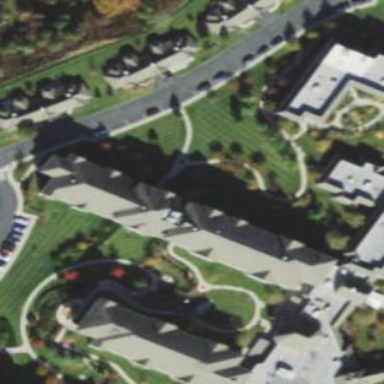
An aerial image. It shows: Image showing building with apartments.